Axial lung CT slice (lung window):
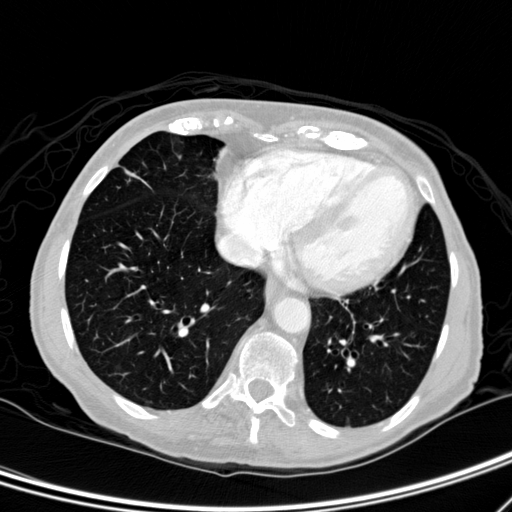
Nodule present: no